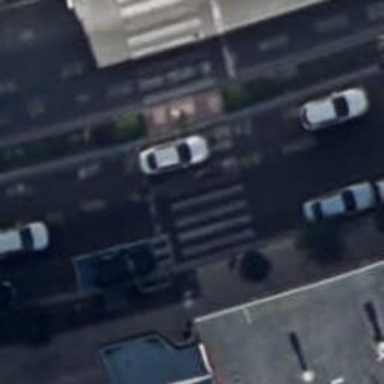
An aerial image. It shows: Road with traffic signals at crossing.